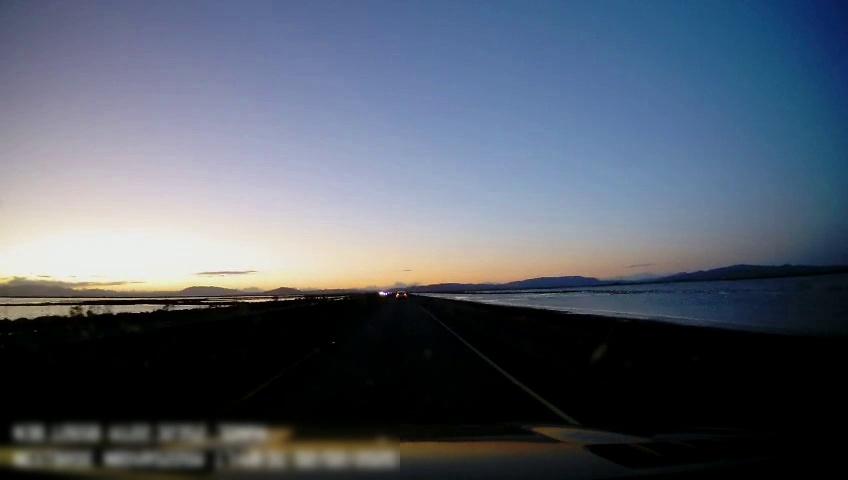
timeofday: Dusk/Dawn/Twilight
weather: Sunny
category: Drivable Space
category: Vehicles | Car
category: Lanes | Current Lane
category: Lanes | Current Lane